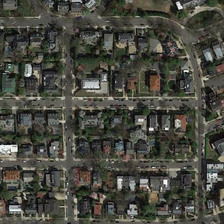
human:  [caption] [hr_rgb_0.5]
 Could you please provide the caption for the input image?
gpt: many buildings and green trees are in a dense residential area .

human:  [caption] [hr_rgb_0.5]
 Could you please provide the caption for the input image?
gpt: many buildings and green trees are in a dense residential area .

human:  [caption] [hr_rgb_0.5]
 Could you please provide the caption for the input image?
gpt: many buildings and green trees are in a dense residential area .

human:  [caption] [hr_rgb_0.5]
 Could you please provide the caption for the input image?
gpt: many buildings and green trees are in a dense residential area .

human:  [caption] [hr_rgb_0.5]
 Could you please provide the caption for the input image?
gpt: many buildings and green trees are in a dense residential area .